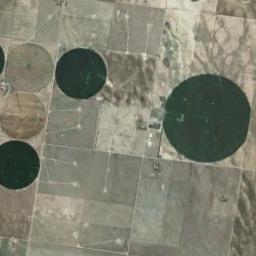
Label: circular_farmland